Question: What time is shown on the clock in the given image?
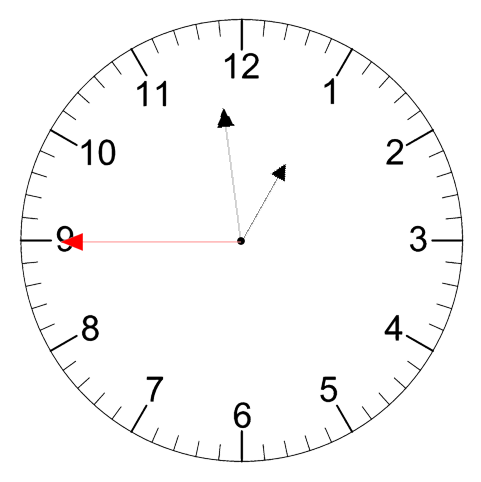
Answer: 12:58:45